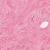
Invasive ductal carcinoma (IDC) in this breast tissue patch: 0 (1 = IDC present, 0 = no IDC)